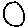
Label: moon